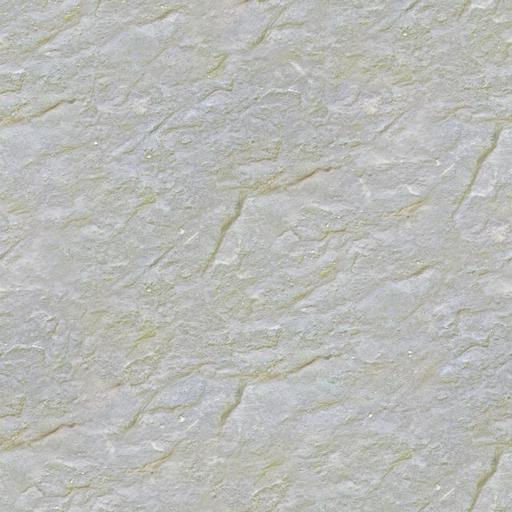
Tags: cliff light rock stone white